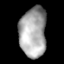
Tissue: lung
Cell type: Epithelial cells
Senescence score: 0.174
Nuclear area (px): 1319
Mean DAPI intensity: 167.263